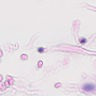
Metastatic tissue present: no